Question: I am currently using dev++ for c++ programming, i just import a project in devc++ and gives error in including the header files, i try to gave the complete file path for the header files
. i have tried almost all the options available on stack over flow or rest of the sites please do help me..

Please clearly mention that how compiler will detect the include path or how this problem will be solved... thanks...
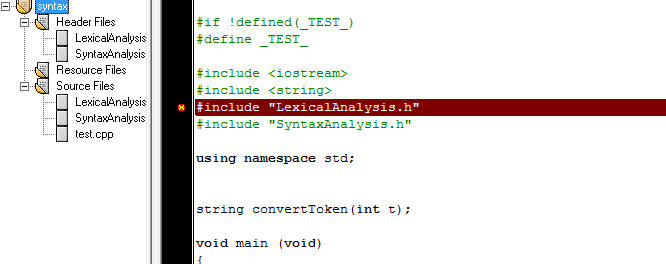
Answer: You said you've tried everything on stackoverflow but in <URL> answer Jose Luis Manrique suggest to put your #include after the 'using namespace std' line. Have you tried this?
I don't use dev c++ myself but according to <URL> link, you can enter include paths in tools->compiler options->Directories->C++ includes.